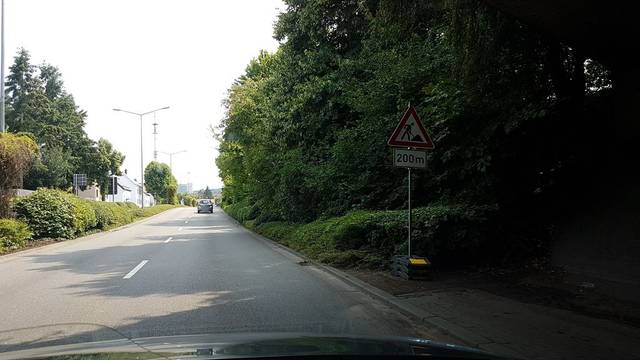
Region: Germany
Coordinates: 49.318, 7.335